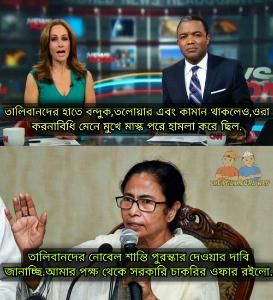
Text: তালিবানদের হাতে বন্দুক তলোয়ার এবং কামান থাকলেও ওরা করোনাবিধি মেনে মুখে মাস্ক পরে হামলা করেছিল তালিবানদের নোবেল শান্তি পুরস্কার দেওয়ার দাবি জানাচ্ছি আমার পক্ষ থেকে সরকারী চাকরির অফার রইল
Label: Hate
Hate category: Political
Targeted group: Organization